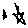
Label: star